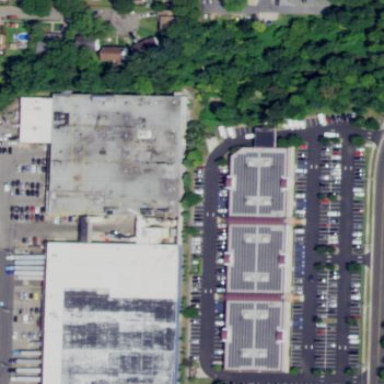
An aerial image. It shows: Commercial building.